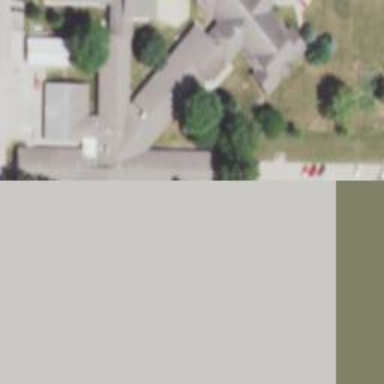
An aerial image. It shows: Nursing home.